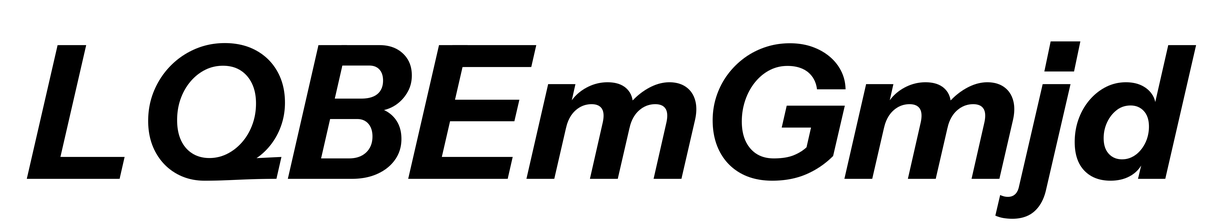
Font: InstrumentSans-Italic_Bold_Italic